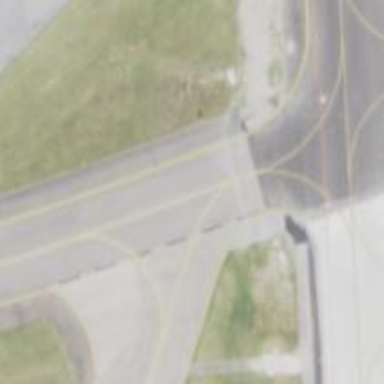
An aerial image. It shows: View of taxiway at the airport.